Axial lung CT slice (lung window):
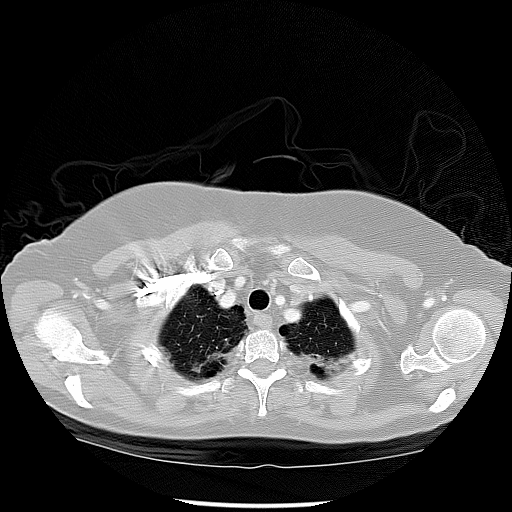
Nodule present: no